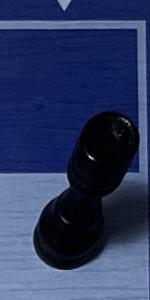
Label: Rook_Black